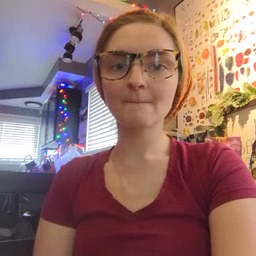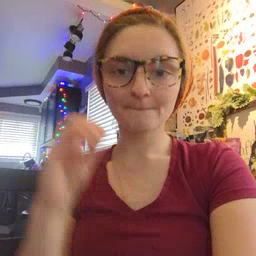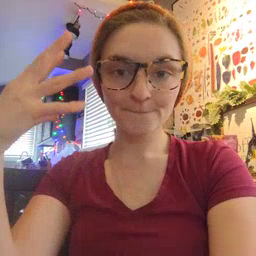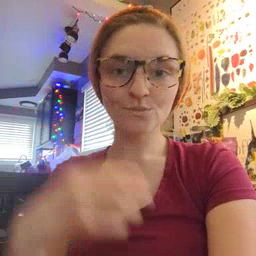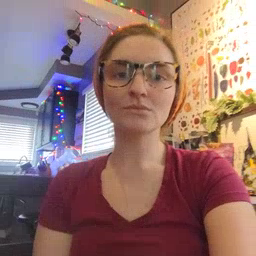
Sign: lamp